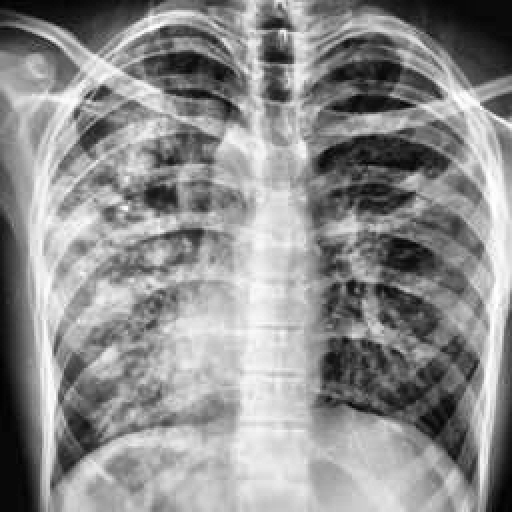
Finding: TUBERCULOSIS